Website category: auto
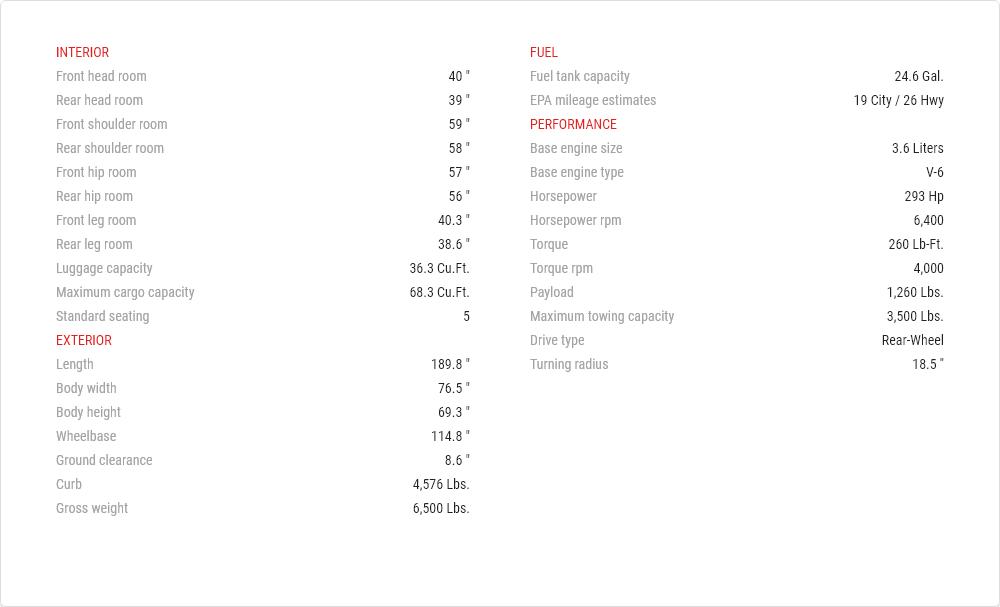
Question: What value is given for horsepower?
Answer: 293 hp

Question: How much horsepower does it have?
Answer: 293 hp

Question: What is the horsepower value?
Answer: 293 hp

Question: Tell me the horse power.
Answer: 293 hp

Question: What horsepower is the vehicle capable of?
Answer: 293 hp

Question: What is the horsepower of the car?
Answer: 293 hp

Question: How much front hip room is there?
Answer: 57 "

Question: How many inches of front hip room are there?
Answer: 57 "

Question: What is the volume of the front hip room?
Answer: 57 "

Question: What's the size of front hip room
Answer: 57 "